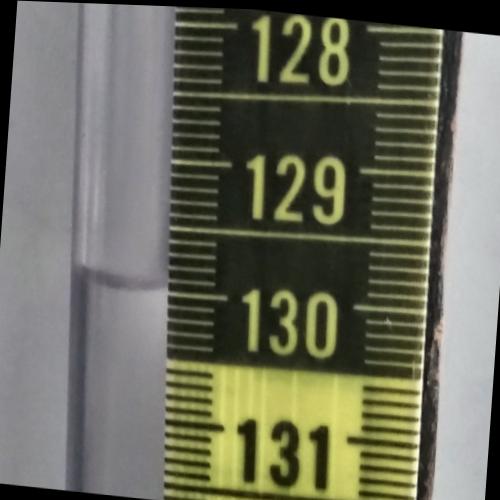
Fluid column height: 130.0 cm